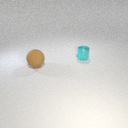
small cyan metal cylinder behind large brown rubber sphere